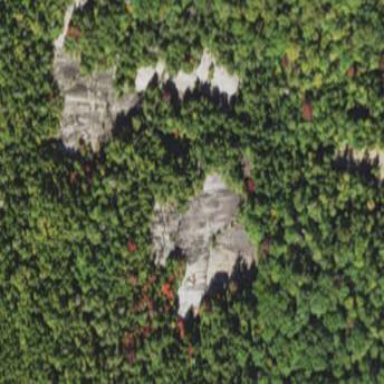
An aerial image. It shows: Landscape of bare rock.